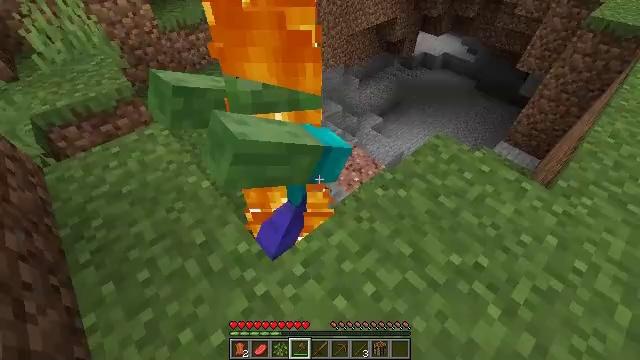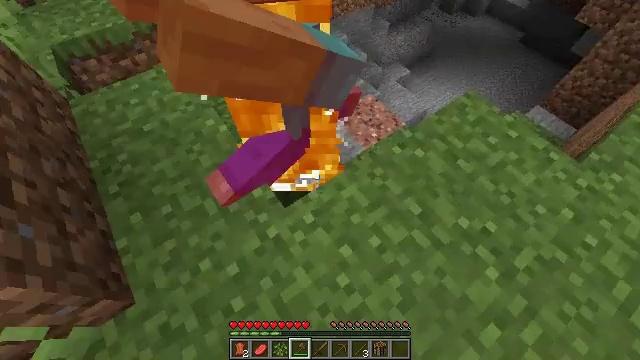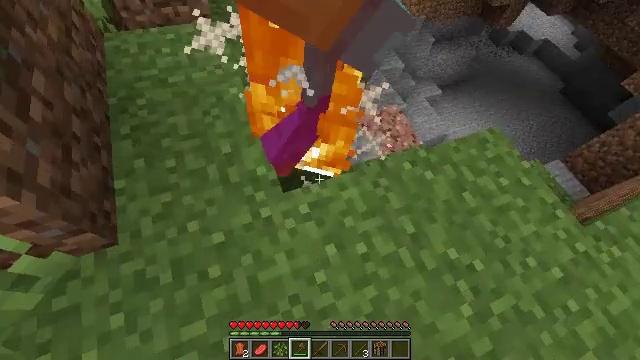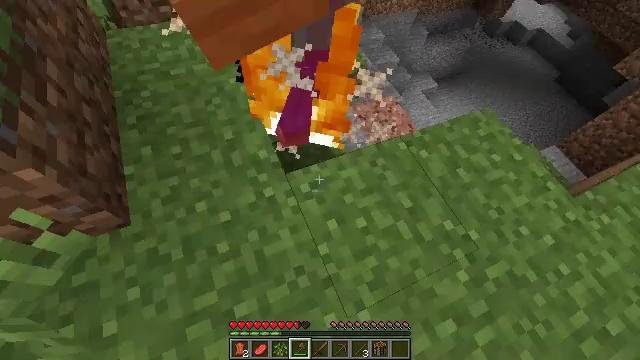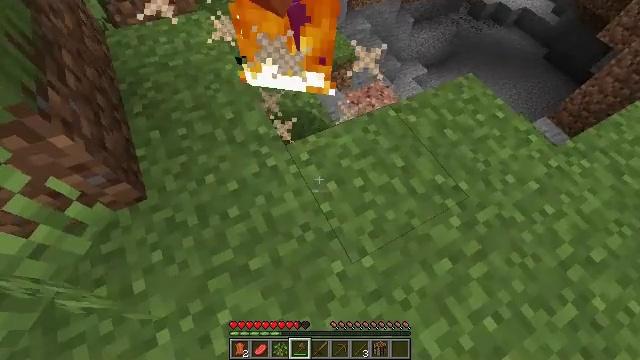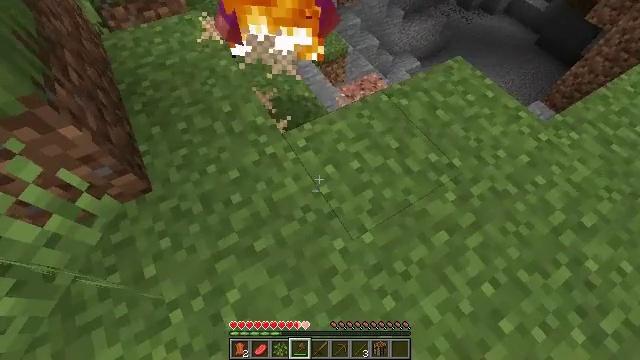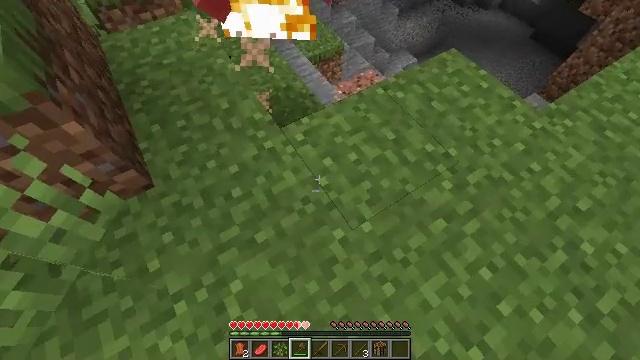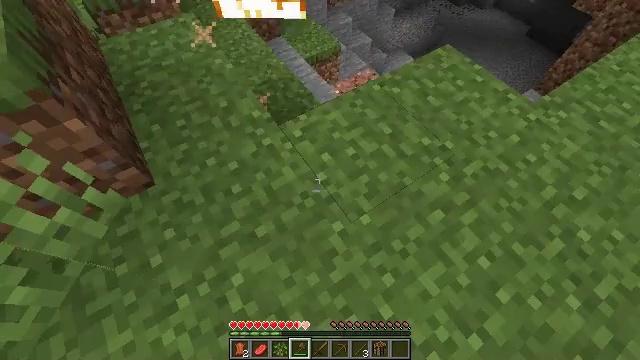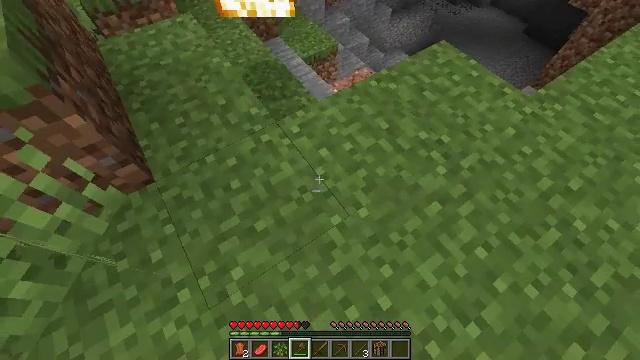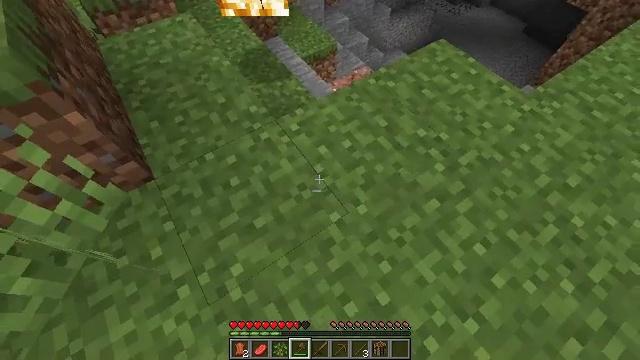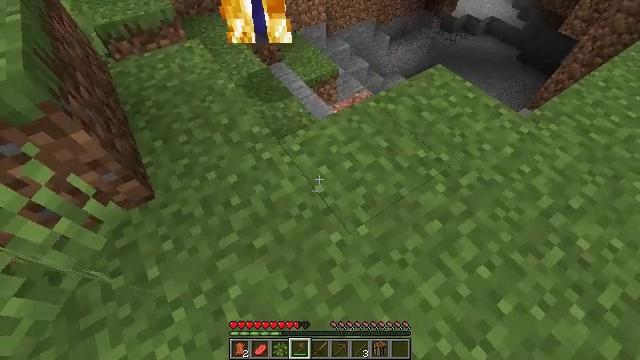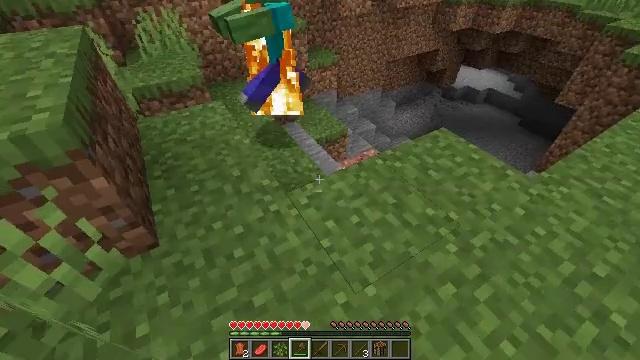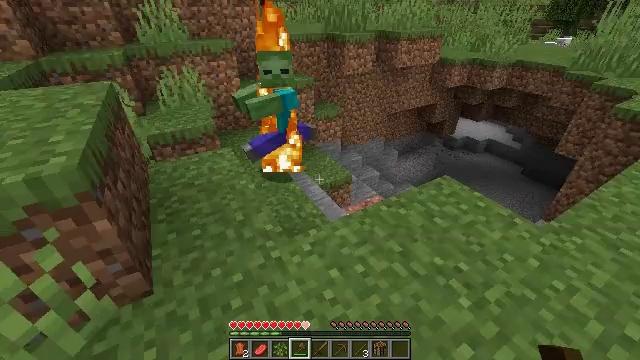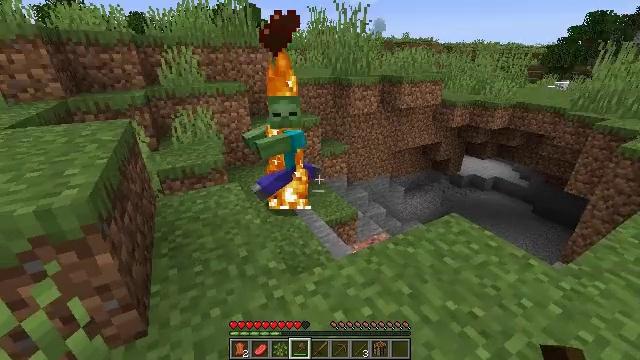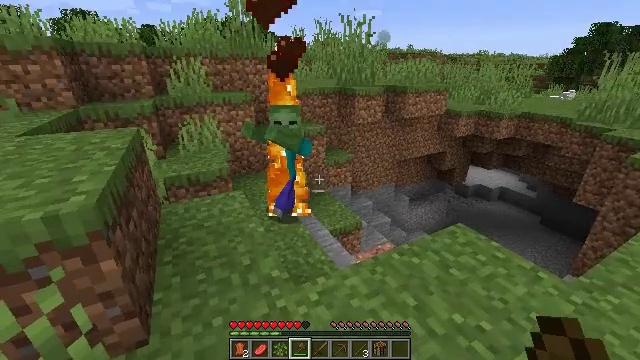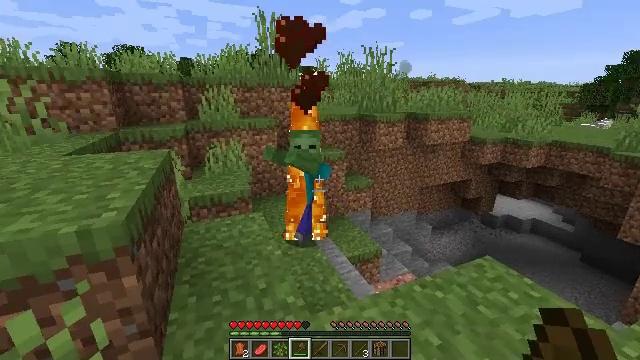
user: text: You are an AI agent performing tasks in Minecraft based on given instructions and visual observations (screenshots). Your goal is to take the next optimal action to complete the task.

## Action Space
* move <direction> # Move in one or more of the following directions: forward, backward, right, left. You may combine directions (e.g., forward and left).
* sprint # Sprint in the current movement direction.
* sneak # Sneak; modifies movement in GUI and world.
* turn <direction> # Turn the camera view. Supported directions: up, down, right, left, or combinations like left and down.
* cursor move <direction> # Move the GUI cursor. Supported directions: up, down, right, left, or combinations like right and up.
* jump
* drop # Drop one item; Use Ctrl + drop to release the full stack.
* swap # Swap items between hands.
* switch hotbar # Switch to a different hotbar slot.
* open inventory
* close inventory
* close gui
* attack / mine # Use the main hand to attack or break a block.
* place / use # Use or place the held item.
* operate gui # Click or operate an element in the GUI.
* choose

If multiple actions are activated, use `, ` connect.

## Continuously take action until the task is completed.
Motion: motion action
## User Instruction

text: Combat enemy.
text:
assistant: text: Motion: turn left and down
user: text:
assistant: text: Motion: turn left and down
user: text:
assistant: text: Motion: no_op
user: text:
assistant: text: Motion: no_op
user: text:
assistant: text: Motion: no_op
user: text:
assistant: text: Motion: no_op
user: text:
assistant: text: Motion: no_op
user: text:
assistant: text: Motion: no_op
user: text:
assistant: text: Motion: no_op
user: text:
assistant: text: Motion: turn up
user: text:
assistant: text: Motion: turn left and up
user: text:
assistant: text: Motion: turn left and up
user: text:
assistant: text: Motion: turn left and up
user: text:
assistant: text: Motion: turn left and up
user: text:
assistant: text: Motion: turn left and up
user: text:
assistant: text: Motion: turn left and up
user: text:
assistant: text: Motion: no_op
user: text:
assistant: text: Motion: no_op
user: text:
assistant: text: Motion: move forward
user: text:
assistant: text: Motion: move forward
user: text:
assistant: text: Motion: move forward
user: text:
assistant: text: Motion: move forward
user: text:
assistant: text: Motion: move forward, jump
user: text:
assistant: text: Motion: move forward, jump
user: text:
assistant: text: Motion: move forward, jump
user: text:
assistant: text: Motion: move forward, turn left and down, jump
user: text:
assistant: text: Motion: turn left and down, jump
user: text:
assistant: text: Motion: turn left and down, jump
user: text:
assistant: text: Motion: turn left and down
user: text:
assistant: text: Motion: turn left and down